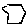
Label: hexagon